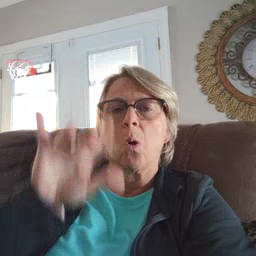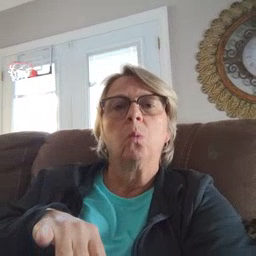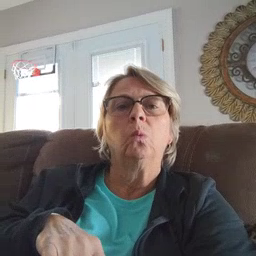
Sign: snow